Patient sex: M
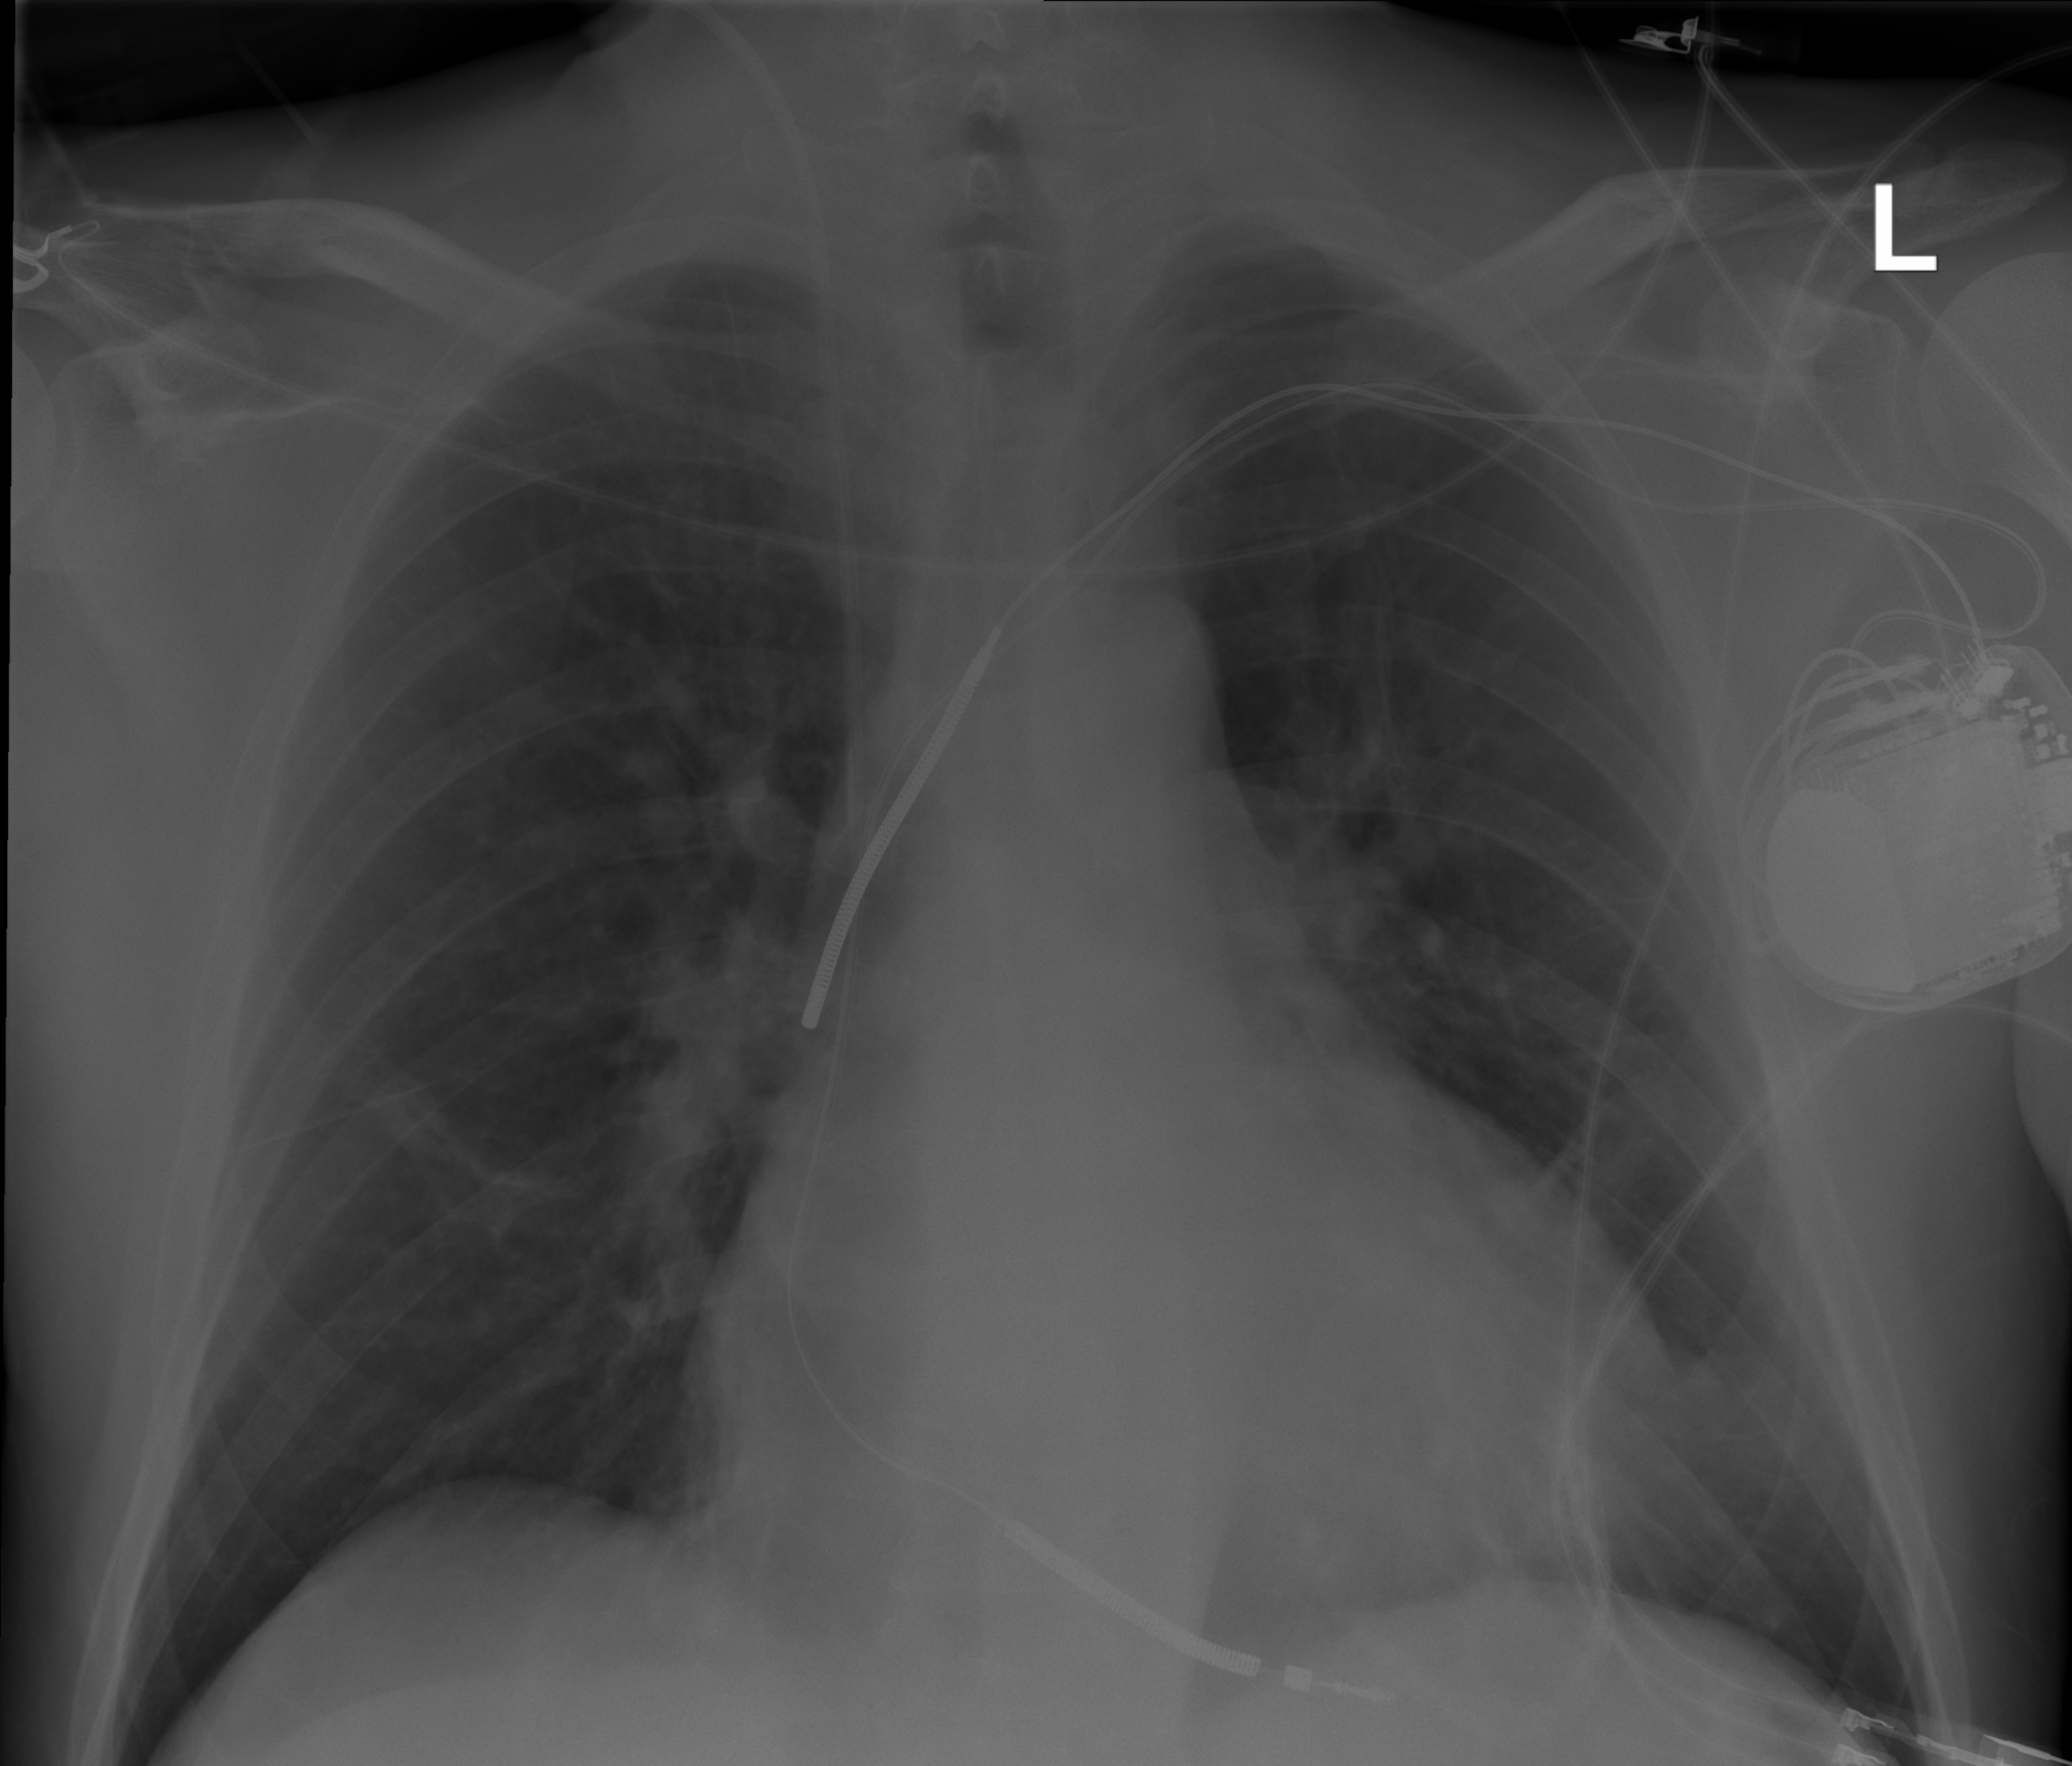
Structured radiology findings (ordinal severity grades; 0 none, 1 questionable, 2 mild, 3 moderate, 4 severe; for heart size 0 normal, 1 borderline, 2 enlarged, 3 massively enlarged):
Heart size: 2
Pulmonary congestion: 0
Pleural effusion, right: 2
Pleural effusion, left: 2
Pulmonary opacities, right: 0
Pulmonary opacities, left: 0
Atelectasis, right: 2
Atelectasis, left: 2